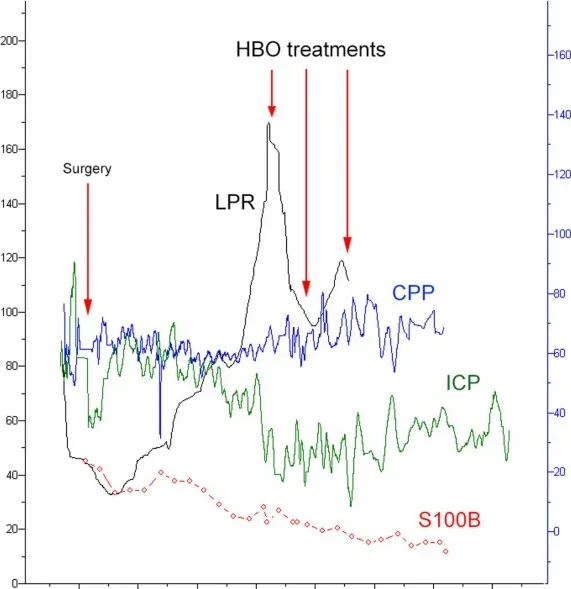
Illustrating how the lactate:pyruvate ratio (LPR, black), the central perfusion pressure (CPP, blue), the intracranial pressure (ICP, green), and S100B (red) levels changed over time. The first red arrow indicates the time for hemicraniectomy ("surgery") while the other three highlight the timings for HBO treatment.
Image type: electrography (ekg)